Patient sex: M
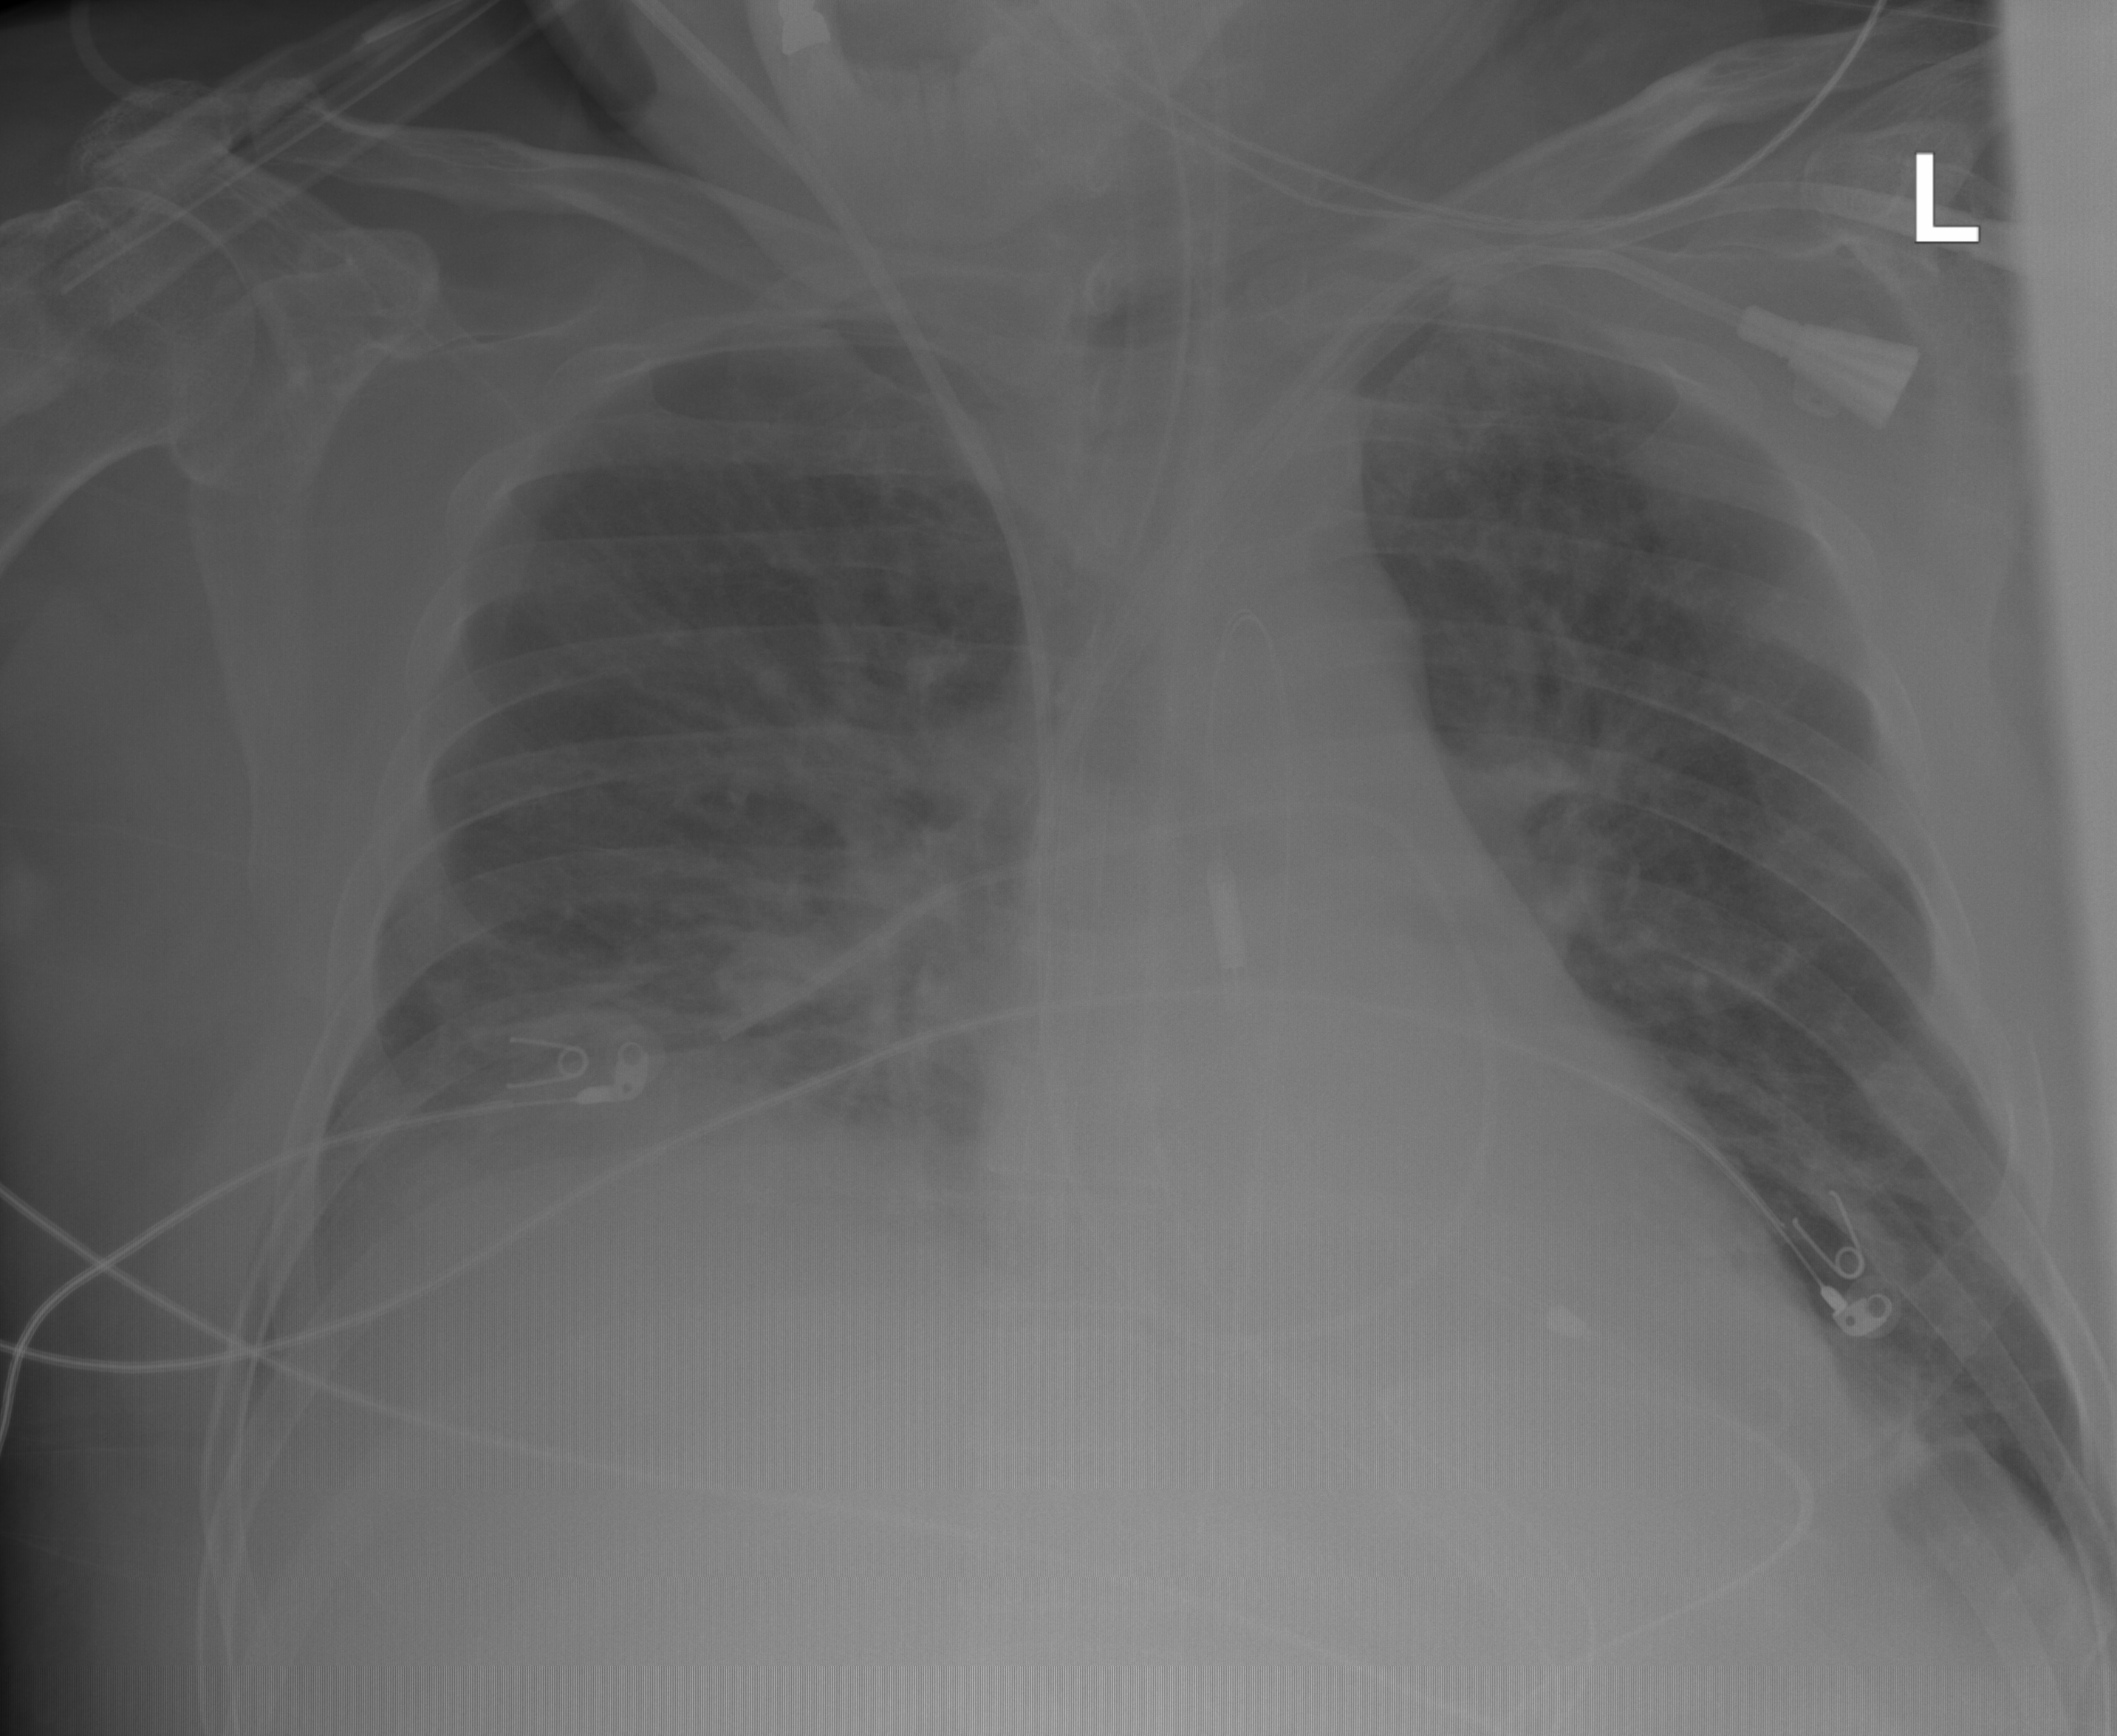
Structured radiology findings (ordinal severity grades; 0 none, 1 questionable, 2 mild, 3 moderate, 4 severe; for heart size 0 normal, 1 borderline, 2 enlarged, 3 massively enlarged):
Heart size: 0
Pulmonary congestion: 2
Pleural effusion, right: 0
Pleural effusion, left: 0
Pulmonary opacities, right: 0
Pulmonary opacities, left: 0
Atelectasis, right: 2
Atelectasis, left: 2